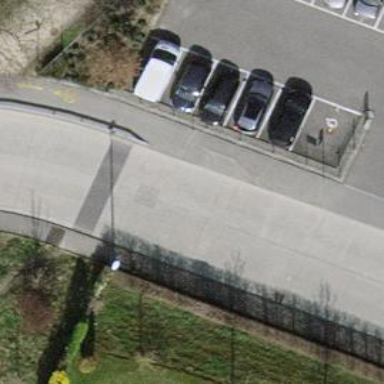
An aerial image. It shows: Asphalt cycleway.